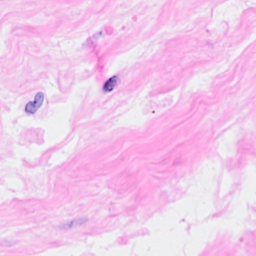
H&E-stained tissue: Breast